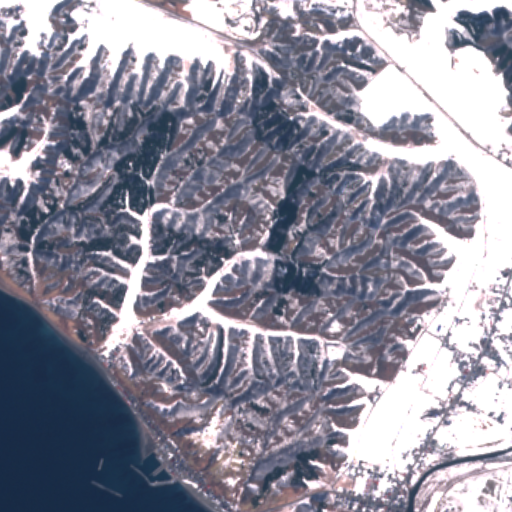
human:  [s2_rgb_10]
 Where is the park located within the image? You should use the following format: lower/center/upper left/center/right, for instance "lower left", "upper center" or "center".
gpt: The park is located in the lower right of the image.
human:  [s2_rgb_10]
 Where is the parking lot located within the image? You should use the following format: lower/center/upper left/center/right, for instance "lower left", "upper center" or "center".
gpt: The parking lot is located in the lower right of the image.
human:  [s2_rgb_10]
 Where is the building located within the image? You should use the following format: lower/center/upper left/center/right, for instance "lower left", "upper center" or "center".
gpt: There is no building in the image.